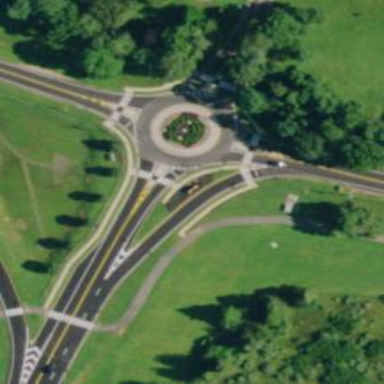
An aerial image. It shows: Roundabout at primary highway.